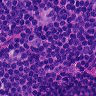
Metastatic tissue present: no